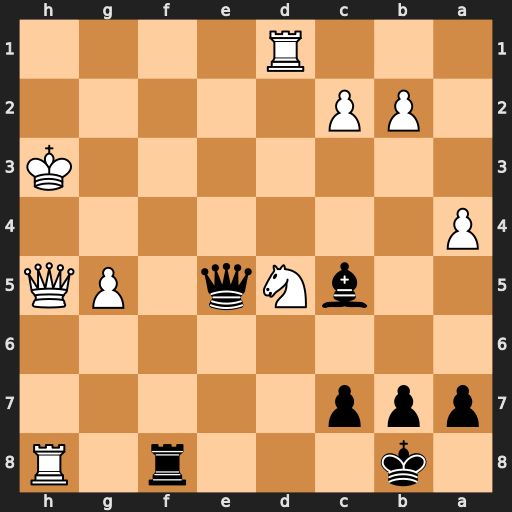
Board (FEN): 1k3r1R/ppp5/8/2bNq1PQ/P7/7K/1PP5/3R4
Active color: b
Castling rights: -
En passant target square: -
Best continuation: Rxh8 Qxh8+ Qxh8+